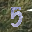
Label: 5